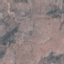
Land use / land cover: HerbaceousVegetation